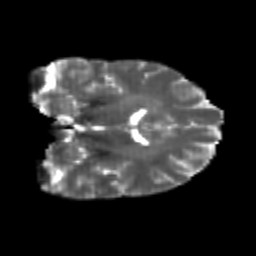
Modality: T2w
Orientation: coronal
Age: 22
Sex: male
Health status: healthy
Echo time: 0.074 s